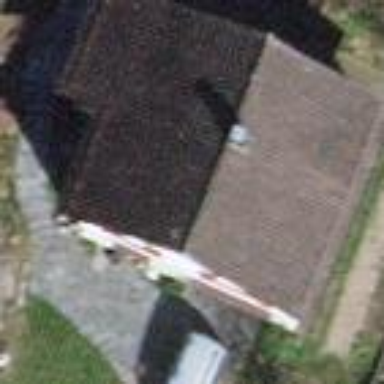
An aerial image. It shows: Building with tiled roof.